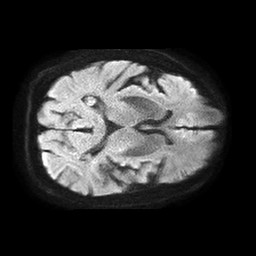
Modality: TRACE
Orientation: axial
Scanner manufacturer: philips
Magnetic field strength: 1.5 T
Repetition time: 4.6 s
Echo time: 0.08517 s